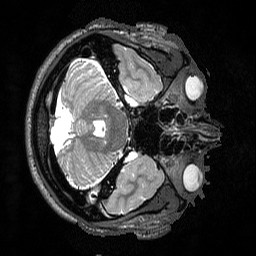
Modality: T2w
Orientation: axial
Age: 31
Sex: male
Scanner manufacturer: siemens
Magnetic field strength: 3 T
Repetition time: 3.2 s
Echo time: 0.564 s